Interaction volume radius: 5 \u00c5
Interaction volume height: 15 \u00c5
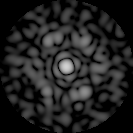
Disorder parameter: 0.6461